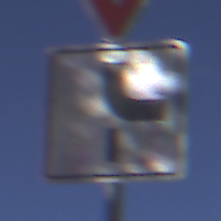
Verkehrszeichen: VerlaufVorfahrtsstrasse10
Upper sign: VorfahrtGewaehren
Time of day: Midday
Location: Outdoor (Nature)
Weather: Clear
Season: NotSpecified
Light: Natural